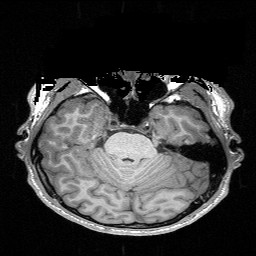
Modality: T1w
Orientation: coronal